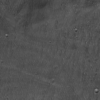
Label: not_dusty